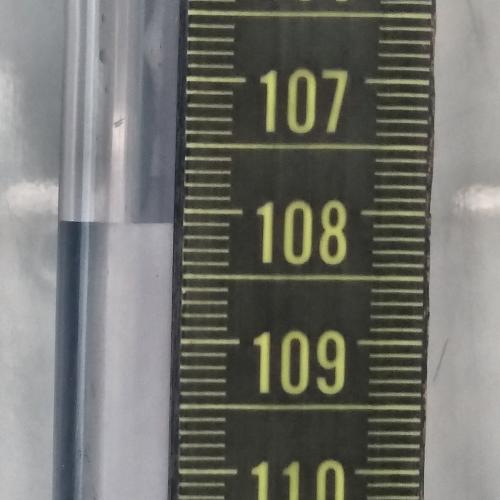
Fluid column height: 108.1 cm